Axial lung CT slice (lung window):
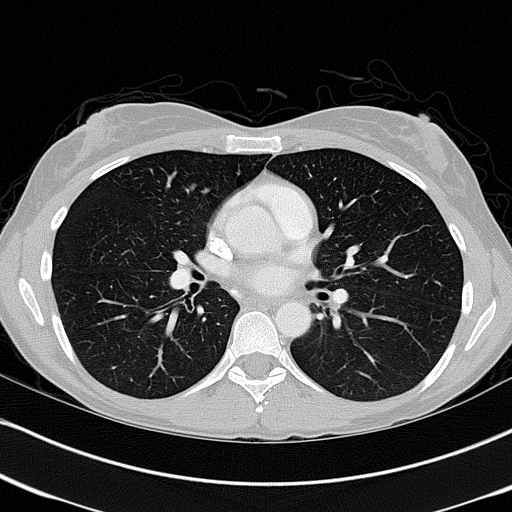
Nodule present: no